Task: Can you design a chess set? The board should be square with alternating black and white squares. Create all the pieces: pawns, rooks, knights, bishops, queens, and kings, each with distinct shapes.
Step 2527:
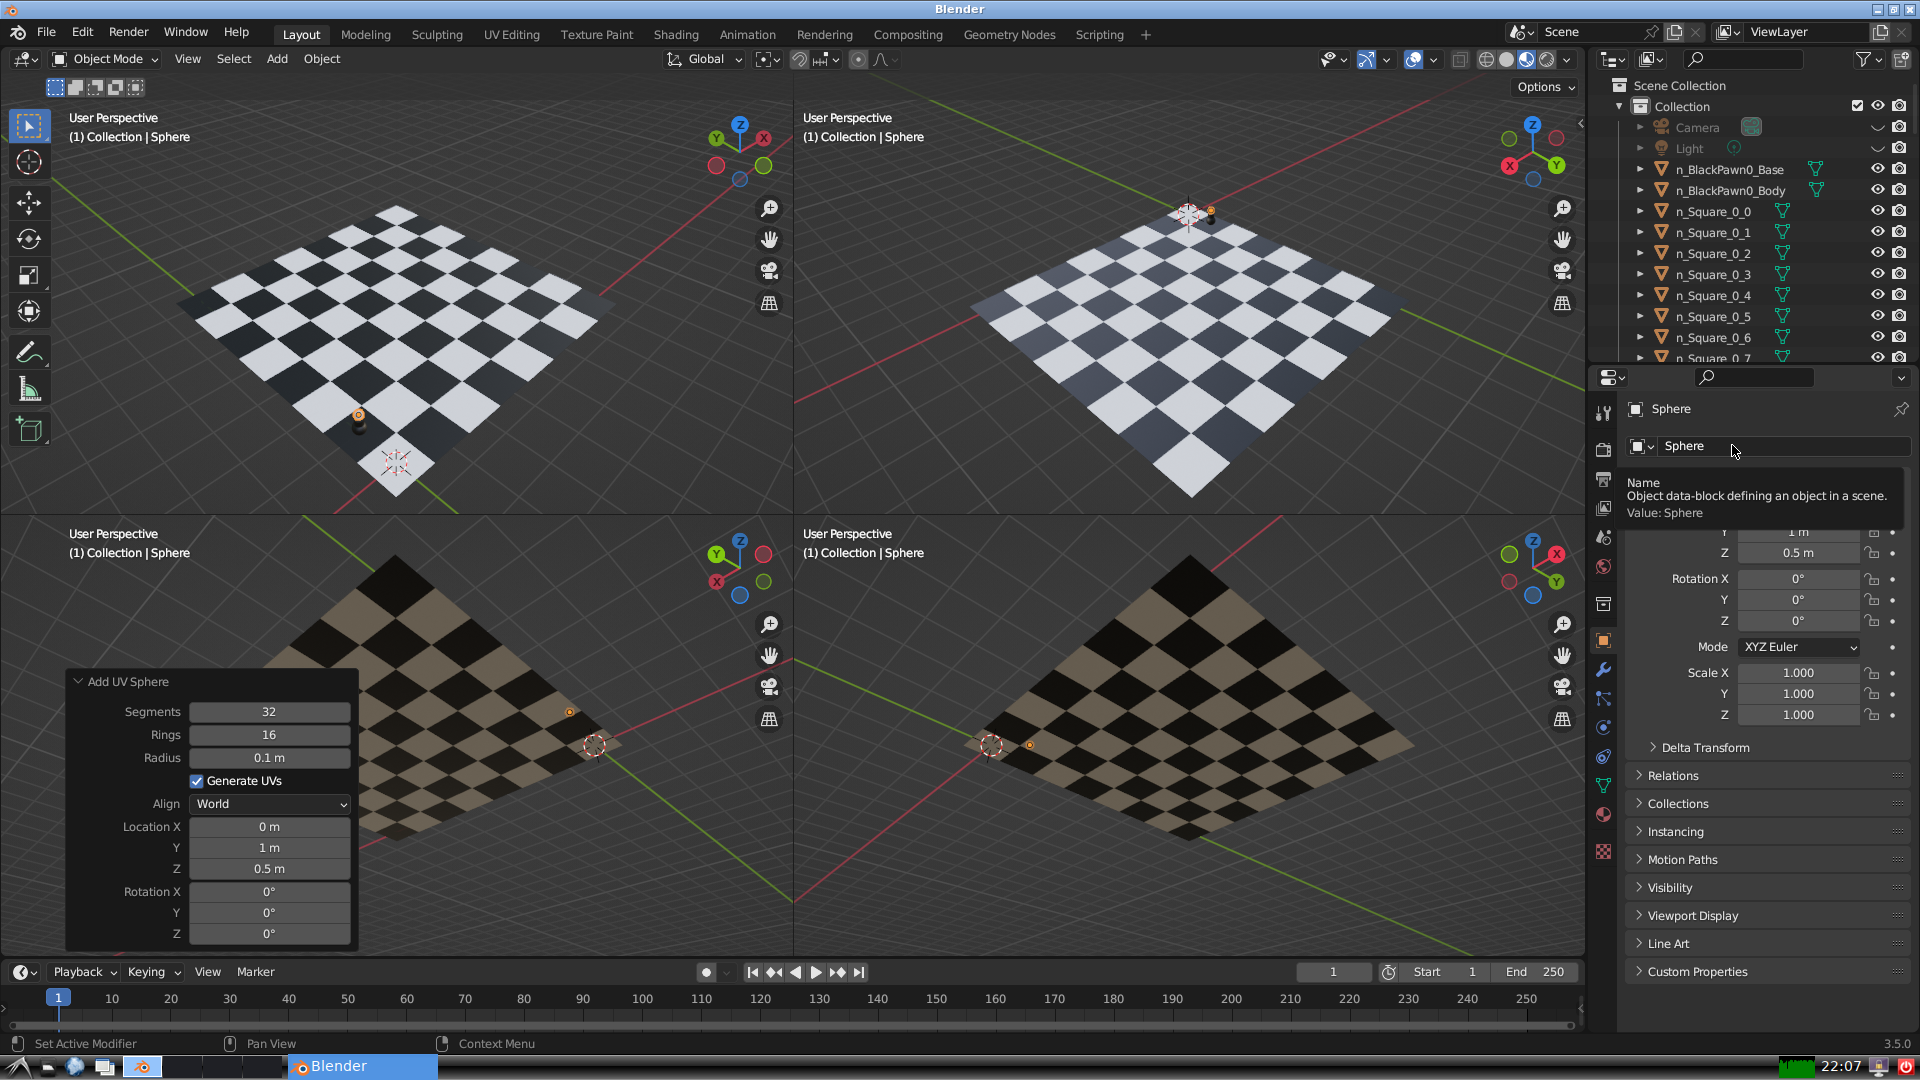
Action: click: no